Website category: sports
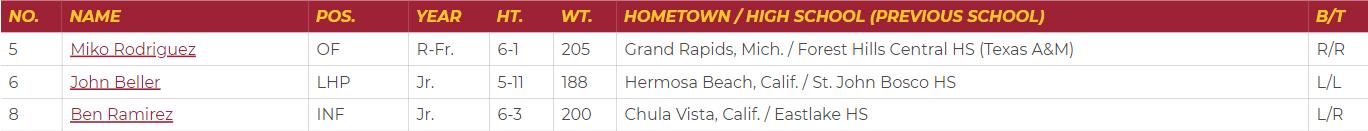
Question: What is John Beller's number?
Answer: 6

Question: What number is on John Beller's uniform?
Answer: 6

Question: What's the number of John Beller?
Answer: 6

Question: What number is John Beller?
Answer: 6

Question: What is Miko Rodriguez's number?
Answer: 5

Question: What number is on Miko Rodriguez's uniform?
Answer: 5

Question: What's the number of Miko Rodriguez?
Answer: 5

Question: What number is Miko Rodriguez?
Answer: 5

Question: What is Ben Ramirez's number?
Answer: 8

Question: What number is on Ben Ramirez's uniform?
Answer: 8

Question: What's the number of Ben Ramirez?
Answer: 8

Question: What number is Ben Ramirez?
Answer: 8

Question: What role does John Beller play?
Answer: LHP

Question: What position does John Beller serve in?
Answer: LHP

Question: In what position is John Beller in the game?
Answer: LHP

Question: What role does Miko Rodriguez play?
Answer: OF

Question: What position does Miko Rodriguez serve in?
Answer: OF

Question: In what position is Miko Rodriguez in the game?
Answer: OF

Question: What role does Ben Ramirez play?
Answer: INF

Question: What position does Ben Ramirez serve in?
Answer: INF

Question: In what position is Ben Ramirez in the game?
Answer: INF

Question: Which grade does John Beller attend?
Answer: Jr.

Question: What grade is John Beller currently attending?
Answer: Jr.

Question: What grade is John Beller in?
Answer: Jr.

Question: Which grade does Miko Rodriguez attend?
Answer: R-Fr.

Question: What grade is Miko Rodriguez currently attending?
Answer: R-Fr.

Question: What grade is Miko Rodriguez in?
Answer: R-Fr.

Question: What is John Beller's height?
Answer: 5-11

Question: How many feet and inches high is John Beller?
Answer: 5-11

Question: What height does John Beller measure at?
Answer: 5-11

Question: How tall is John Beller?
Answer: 5-11

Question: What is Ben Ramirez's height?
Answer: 6-3

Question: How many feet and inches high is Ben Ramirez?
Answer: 6-3

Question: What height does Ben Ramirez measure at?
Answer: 6-3

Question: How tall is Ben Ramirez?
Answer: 6-3

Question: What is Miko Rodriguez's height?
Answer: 6-1

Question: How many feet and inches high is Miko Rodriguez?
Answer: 6-1

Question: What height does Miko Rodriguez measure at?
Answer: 6-1

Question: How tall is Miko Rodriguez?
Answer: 6-1

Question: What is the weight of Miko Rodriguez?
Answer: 205

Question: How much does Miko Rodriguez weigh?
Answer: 205

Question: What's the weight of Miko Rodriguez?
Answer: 205

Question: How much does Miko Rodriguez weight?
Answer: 205

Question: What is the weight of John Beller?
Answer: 188

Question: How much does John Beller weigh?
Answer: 188

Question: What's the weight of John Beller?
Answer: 188

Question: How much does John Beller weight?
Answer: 188

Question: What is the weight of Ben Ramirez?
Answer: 200

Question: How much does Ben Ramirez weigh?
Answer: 200

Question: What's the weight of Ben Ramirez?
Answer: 200

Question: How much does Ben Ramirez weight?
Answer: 200

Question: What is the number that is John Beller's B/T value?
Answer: L/L

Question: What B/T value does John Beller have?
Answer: L/L

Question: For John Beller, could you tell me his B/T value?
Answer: L/L

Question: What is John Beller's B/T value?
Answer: L/L

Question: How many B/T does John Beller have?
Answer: L/L

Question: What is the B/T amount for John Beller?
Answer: L/L

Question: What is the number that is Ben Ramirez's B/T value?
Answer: L/R

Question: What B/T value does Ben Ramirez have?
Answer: L/R

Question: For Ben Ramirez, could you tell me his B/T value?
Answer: L/R

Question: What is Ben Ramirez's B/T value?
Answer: L/R

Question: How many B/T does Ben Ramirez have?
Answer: L/R

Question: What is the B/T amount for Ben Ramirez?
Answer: L/R

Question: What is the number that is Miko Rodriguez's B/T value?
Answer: R/R